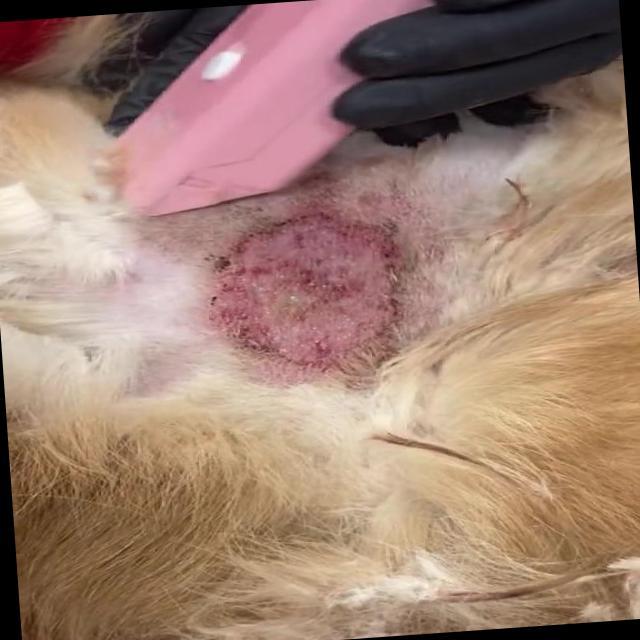
Canine dermatitis — inflammation of the skin presenting with erythema, pruritus, papules, and excoriation. May be allergic, contact, or atopic in origin.